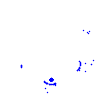
Particle: proton